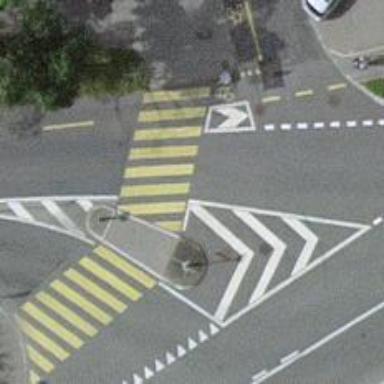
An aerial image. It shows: Uncontrolled crossing with pedestrian island.